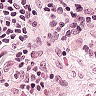
Metastatic tissue present: no